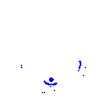
Particle: proton